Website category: restaurant
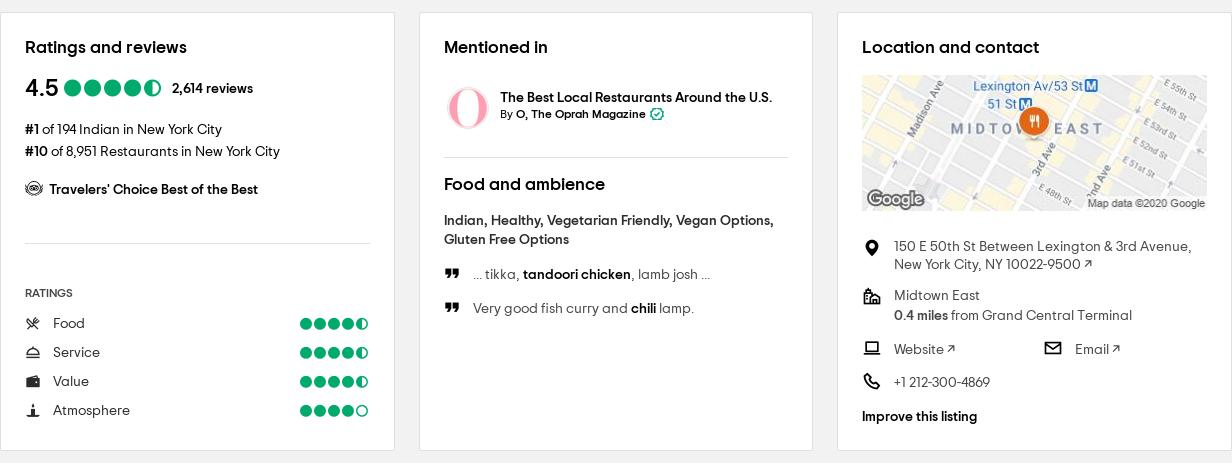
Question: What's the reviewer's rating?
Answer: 4.5

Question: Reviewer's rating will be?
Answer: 4.5

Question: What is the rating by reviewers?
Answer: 4.5

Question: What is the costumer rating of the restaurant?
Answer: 4.5

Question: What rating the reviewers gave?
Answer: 4.5

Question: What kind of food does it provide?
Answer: Indian, Healthy, Vegetarian Friendly, Vegan Options, Gluten Free Options

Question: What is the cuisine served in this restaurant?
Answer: Indian, Healthy, Vegetarian Friendly, Vegan Options, Gluten Free Options

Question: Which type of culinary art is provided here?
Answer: Indian, Healthy, Vegetarian Friendly, Vegan Options, Gluten Free Options

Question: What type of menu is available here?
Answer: Indian, Healthy, Vegetarian Friendly, Vegan Options, Gluten Free Options

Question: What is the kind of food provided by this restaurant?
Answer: Indian, Healthy, Vegetarian Friendly, Vegan Options, Gluten Free Options

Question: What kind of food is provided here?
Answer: Indian, Healthy, Vegetarian Friendly, Vegan Options, Gluten Free Options

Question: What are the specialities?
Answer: Indian, Healthy, Vegetarian Friendly, Vegan Options, Gluten Free Options

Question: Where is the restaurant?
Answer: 150 E 50th St Between Lexington & 3rd Avenue, New York City, NY 10022-9500

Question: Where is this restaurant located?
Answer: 150 E 50th St Between Lexington & 3rd Avenue, New York City, NY 10022-9500

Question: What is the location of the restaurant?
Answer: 150 E 50th St Between Lexington & 3rd Avenue, New York City, NY 10022-9500

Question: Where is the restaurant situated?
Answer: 150 E 50th St Between Lexington & 3rd Avenue, New York City, NY 10022-9500

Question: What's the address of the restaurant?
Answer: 150 E 50th St Between Lexington & 3rd Avenue, New York City, NY 10022-9500

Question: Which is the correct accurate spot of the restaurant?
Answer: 150 E 50th St Between Lexington & 3rd Avenue, New York City, NY 10022-9500

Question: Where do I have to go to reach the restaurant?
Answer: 150 E 50th St Between Lexington & 3rd Avenue, New York City, NY 10022-9500

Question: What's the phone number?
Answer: +1 212-300-4869

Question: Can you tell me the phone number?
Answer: +1 212-300-4869

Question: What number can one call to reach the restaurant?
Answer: +1 212-300-4869

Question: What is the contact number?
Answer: +1 212-300-4869

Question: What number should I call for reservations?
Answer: +1 212-300-4869

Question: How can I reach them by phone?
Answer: +1 212-300-4869